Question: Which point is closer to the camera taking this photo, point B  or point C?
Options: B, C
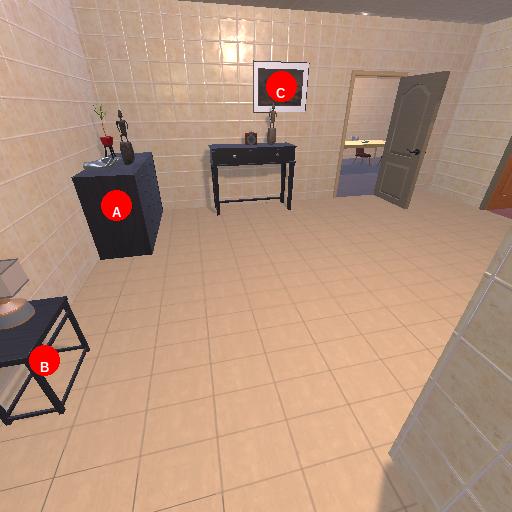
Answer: B